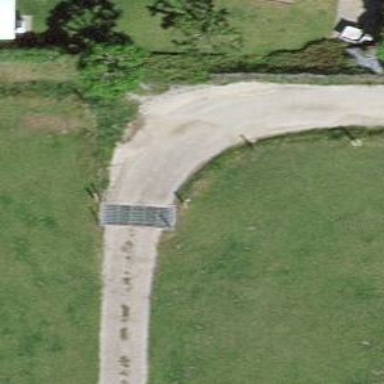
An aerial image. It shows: Cattle grid barrier.